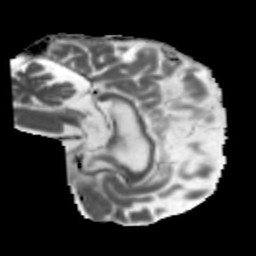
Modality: MD
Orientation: sagittal
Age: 46
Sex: male
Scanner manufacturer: siemens
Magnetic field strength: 3 T
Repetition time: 5.47 s
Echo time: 0.0854 s